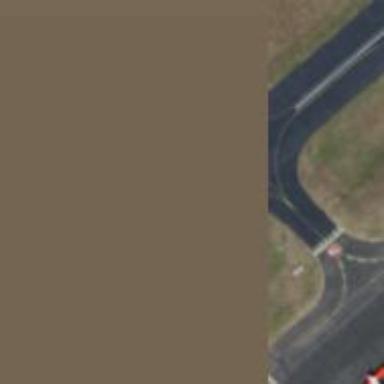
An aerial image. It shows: View of taxiway at the airport.